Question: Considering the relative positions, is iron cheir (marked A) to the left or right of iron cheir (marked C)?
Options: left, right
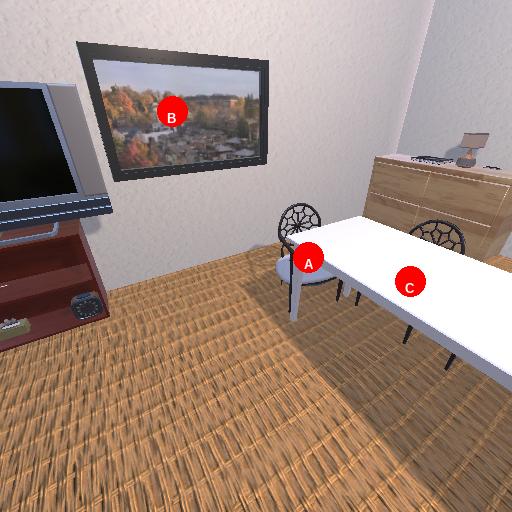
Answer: left